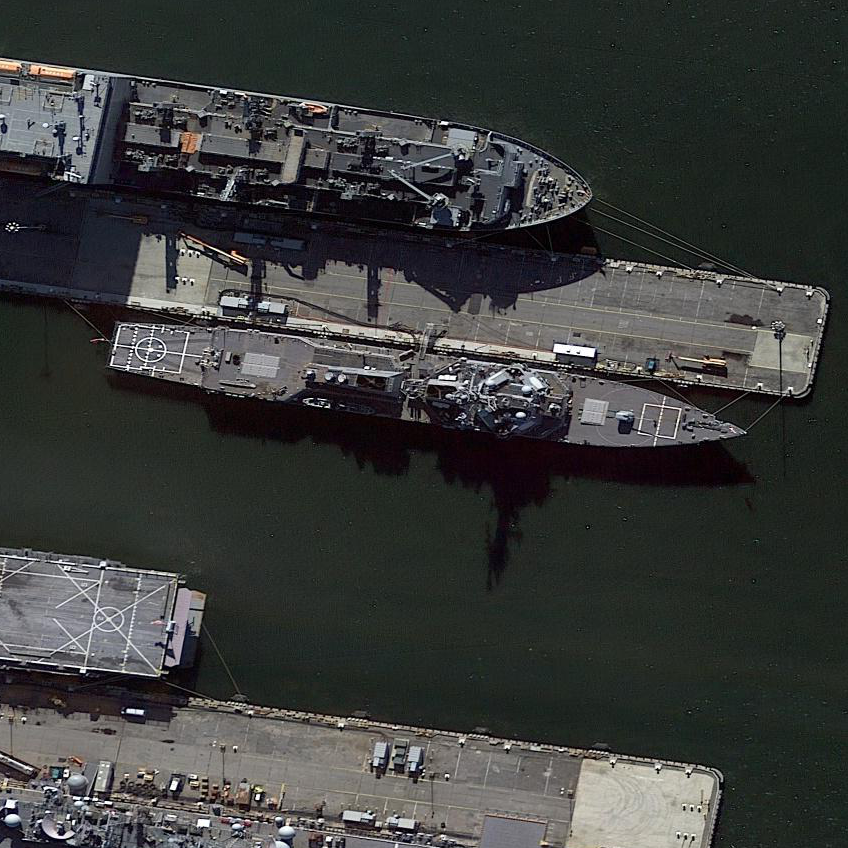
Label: destroyer